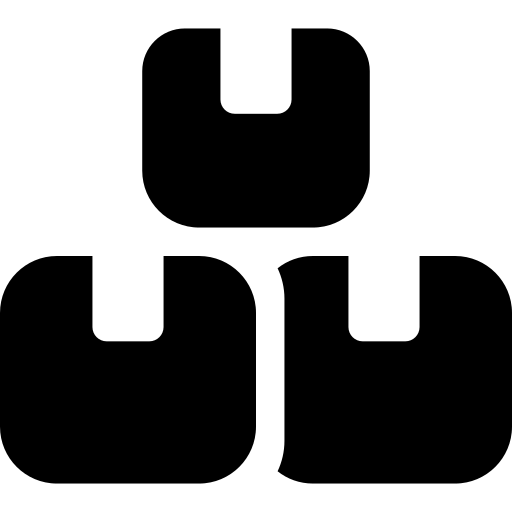
Tags: icon, FontAwesome, fa-icon, solid, boxes, stacked